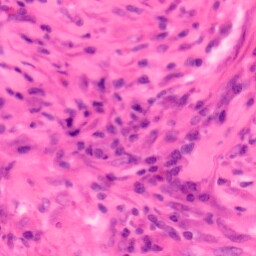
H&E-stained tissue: Colon